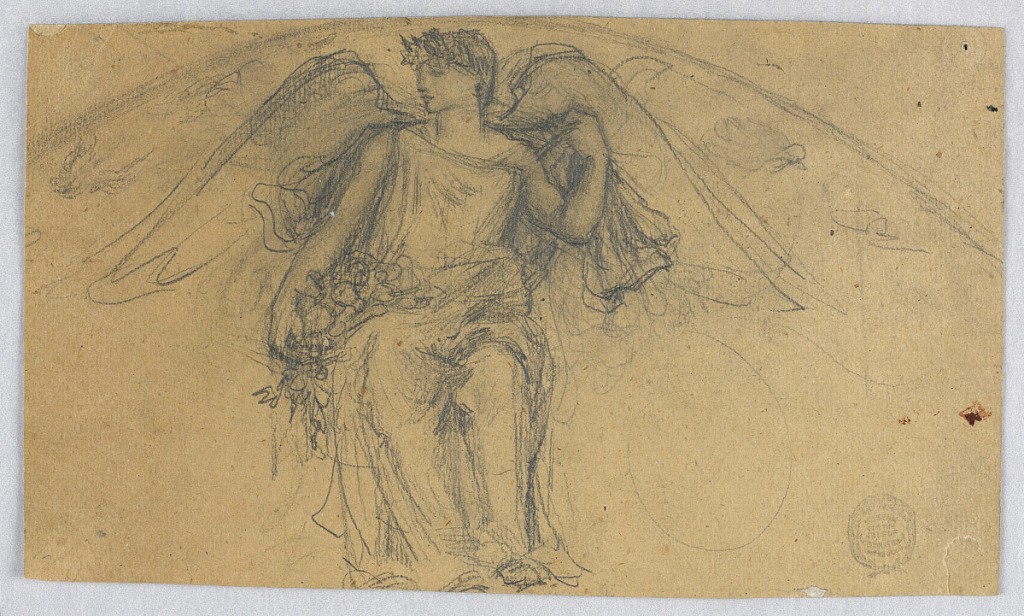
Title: Sketch of Angel with Flowers
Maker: Francis Augustus Lathrop, American, 1849–1909
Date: ca. 1895
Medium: Graphite on brown laid paper
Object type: Drawing
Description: Angel sitting facing front, looking to the left in profile. Right hand holding flowers on lap.